Question: I have an Excel spreadsheet to track expenses using =VLOOKUP.
In column C, I have the day of the month running down (starting with January), '1,2,...,31,1,2...,28,1,2,...31....'.
In column G, an amount (expense) is displayed based on column C from a lookup table. My lookup table has 2 columns, R for day, and T for expense.
'''
=VLOOKUP($C2,$R$3:$T$30,3,FALSE)
'''
My issue is that one of the days I want to use is not a specific day, like '1,2 or 30' but the last day of the month. I do have a separate column with the full month to reference if need be. Is there any way to incorporate this? I have seen =EOMONTH, but am not sure if this then needs to be separate from the VLOOKUP table?

The image shows an example for November, which in itself is a bad example since I have the lookup table set for the date of 30, so it works as expected (a workaround at the time), but if the month has 28, 29, or 31 days, the "deposit" does not come on the correct day [sorry, in my original post I put "expense", which is incorrect; but all references are correct].
In reality, what I did was just use 'EOM' as my lookup value, and 'EOM' in the day field, so I didn't need to change any formulas.
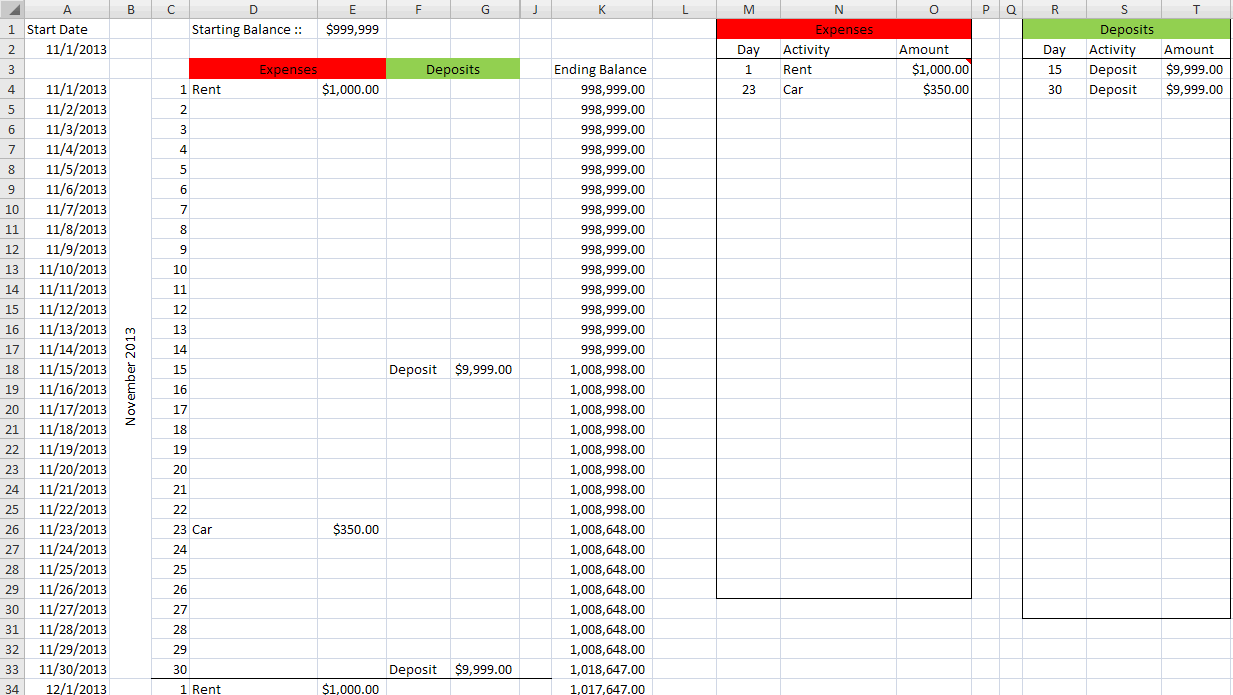
Answer: Making a few assumptions about where your non-specific date is located, what it is called etc, the following might serve:
'''
=IF(C2="EOMONTH",VLOOKUP("EOMONTH",$R:$T,3,FALSE),VLOOKUP(DAY(C2),$R:$T,3,FALSE))
'''
in G2 and copied down to suit.